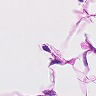
Metastatic tissue present: no